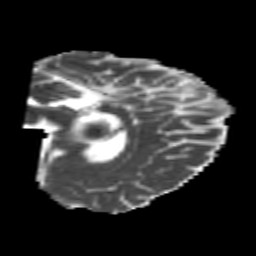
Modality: MD
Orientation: sagittal
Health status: healthy
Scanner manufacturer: philips
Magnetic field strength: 3 T
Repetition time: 6.964 s
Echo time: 0.092 s